Field crop: maize
Growth stage: 1
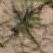
Species: salsola